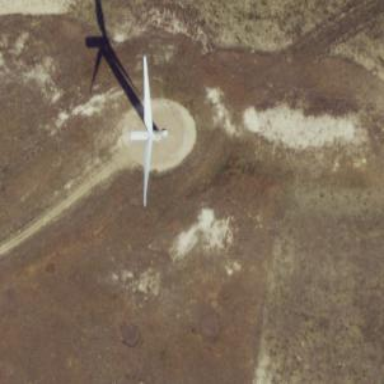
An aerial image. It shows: Wind power generator utilizing wind turbines.